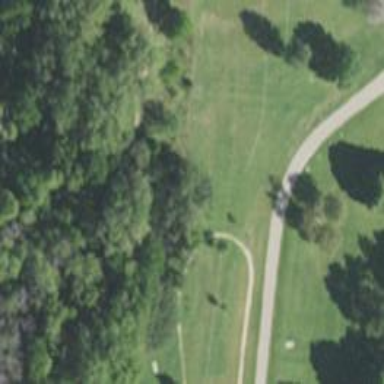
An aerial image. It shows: Disc golf hole.